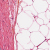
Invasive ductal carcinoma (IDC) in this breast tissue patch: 0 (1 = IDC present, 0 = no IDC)